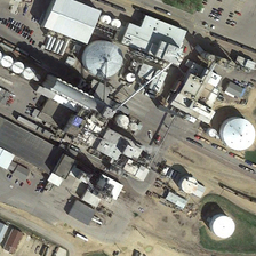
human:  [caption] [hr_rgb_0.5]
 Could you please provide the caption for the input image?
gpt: several storage tanks stand next to these complicated buildings in this area .

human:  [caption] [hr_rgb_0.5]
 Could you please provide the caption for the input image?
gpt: in the grassland  there are many thirty eight columnar storagetanks of different sizes .

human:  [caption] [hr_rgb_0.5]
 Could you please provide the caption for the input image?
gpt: There is a factory between the parking lots with some trays inside.

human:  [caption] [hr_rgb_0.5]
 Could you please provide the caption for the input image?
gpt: There are several tank factories between the parking lots.

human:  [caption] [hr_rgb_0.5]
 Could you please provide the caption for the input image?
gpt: There are some oil tank factories between the parking lots.